Question: I'm using Wikitude and PhoneGap for my augmented reality mobile app project in xcode5. I don't what mistake I had done during installation. I have already read all the documentation related to this setup.
<URL>
Besides that, I have already downloaded Wikitude Phonegap plugin sample from Github but I still don't have any idea to integrate the samples into my project.
<URL>
I have already inserted this code into config.xml.
'''
<feature name="WikitudePlugin">
<param name="ios-package" value="WTWikitudePlugin"/>
</feature>
'''

But I am not understanding this part.
> JAVASCRIPT INTERFACEIt is straightforward to use the Wikitude Plugin within your PhoneGap application.We wrapped all cordova.exec calls into a separate JavaScript wrapper which handles location updates and some more functionality behind the scenes.You will mainly work with the WikitudePlugin where all you have to do is to call Wikitude.isDeviceReady(successCallback, errorCallback) and in your successCallback, you can call WikitudePlugin.loadARchitectWorld(successCallback, errorCallback, "path/to/your/world").
What are the other kinds of files I need to add for running Wikitude sdk in my mobile app project?
Why does it happen?
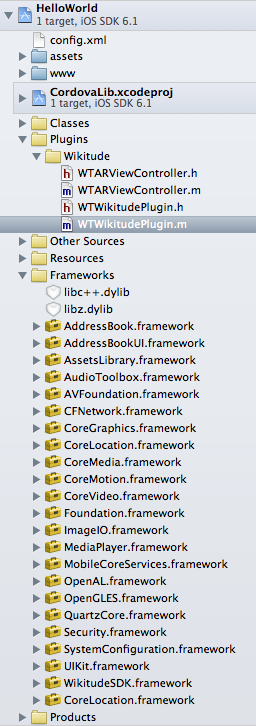
Answer: you are referencing an outdated documentation from Wikitude. Have a look at the current <URL> which describes the setup process using PhoneGap 3.0 + Plugman.
After you have done this, all you need to do is to add your 'Architect World' which is the 'assets' folder in the sample application. You can structure this folder as you want but it has to include a html file which is the starting point for the Architect World.
To interact with the Wikitude SDK, there is the WikitudePlugin.js file, which wraps all the calls from JS to the native ObjC application. Have a look at the sample application how to use the WikitudePlugin.js, but in general you need to check if the device is able to run an Architect World ('WikitudePlugin.isDeviceSupported') and after this, use the success callback to load the Architect World with 'WikitudePlugin.loadARchitectWorld'.